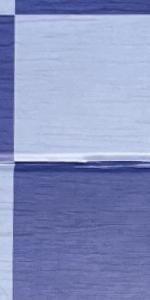
Label: Empty